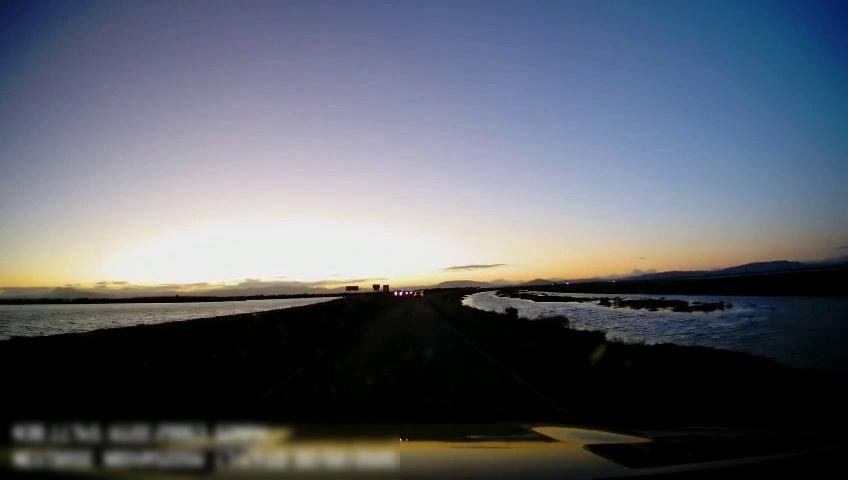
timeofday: Dusk/Dawn/Twilight
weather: Sunny
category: Drivable Space
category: Vehicles | Car
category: Lanes | Current Lane
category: Lanes | Current Lane